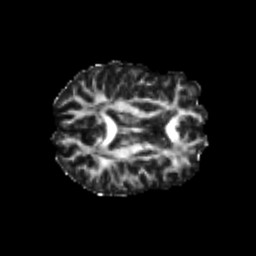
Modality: FA
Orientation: axial
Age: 23
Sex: female
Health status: healthy
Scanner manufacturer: philips
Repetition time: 7.391 s
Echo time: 0.08599 s